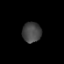
Tissue: prostate
Cell type: T cells
Senescence score: 0.2528
Nuclear area (px): 372
Mean DAPI intensity: 70.083